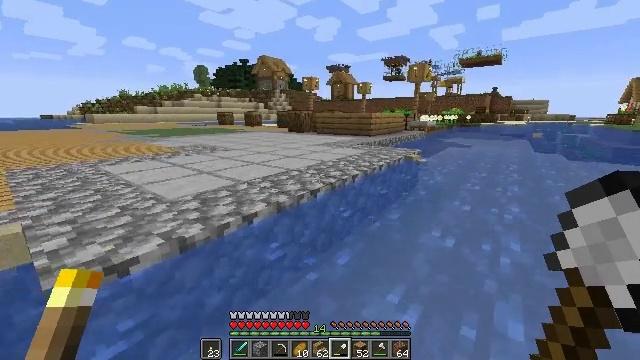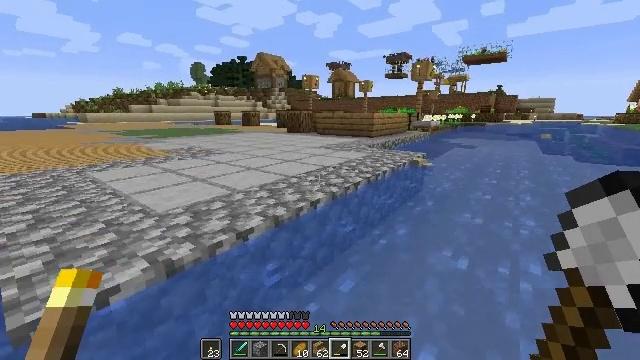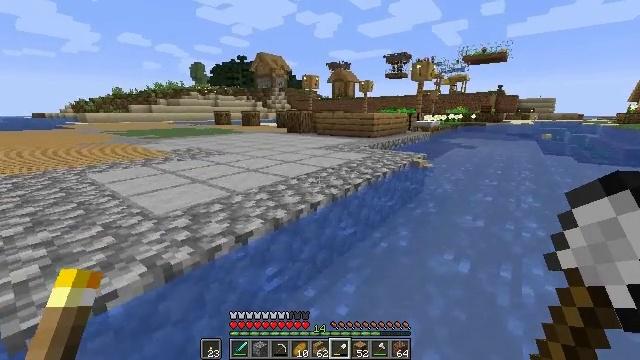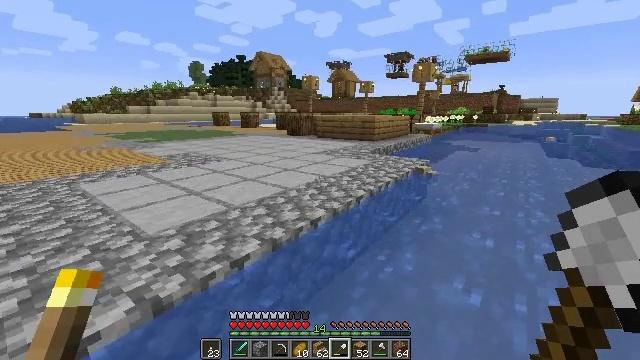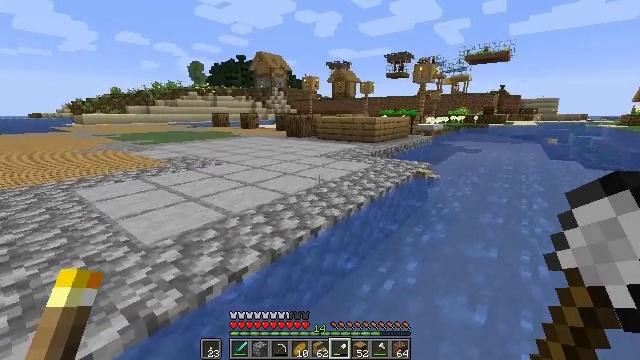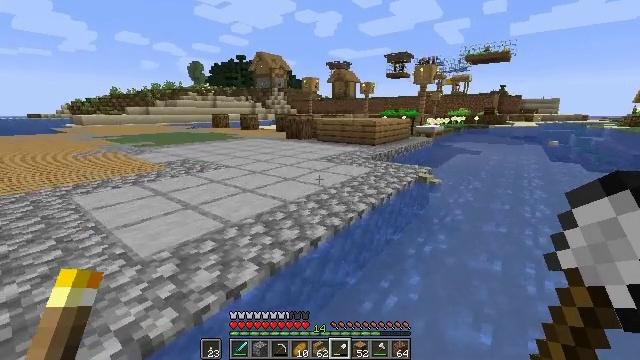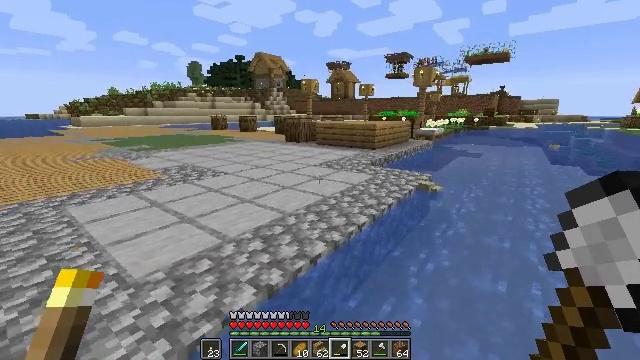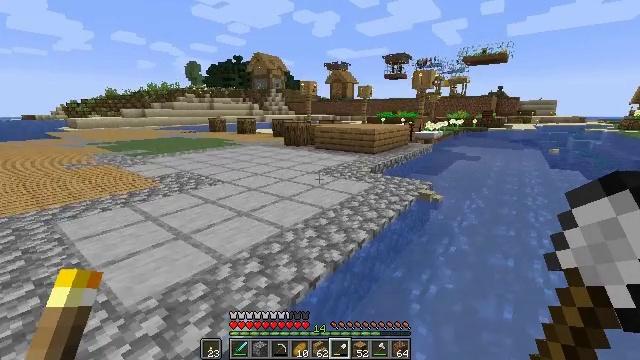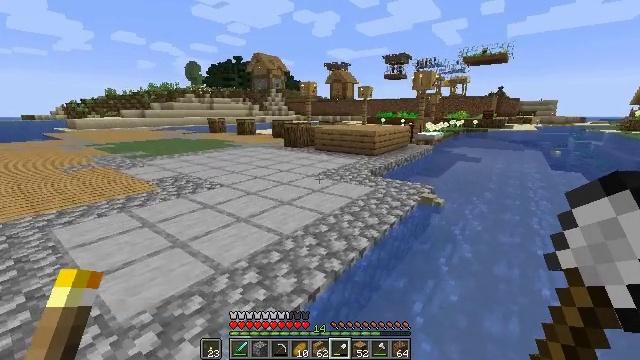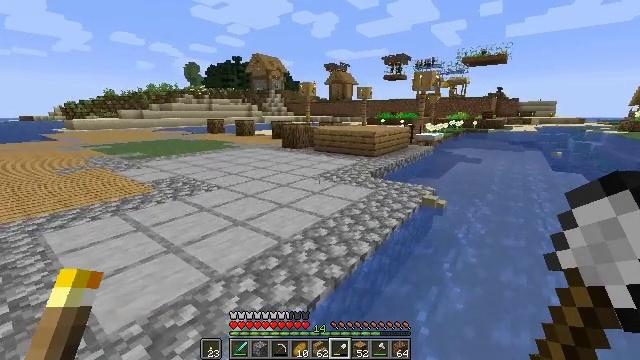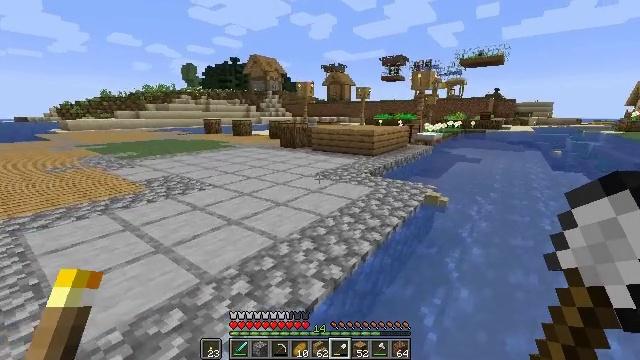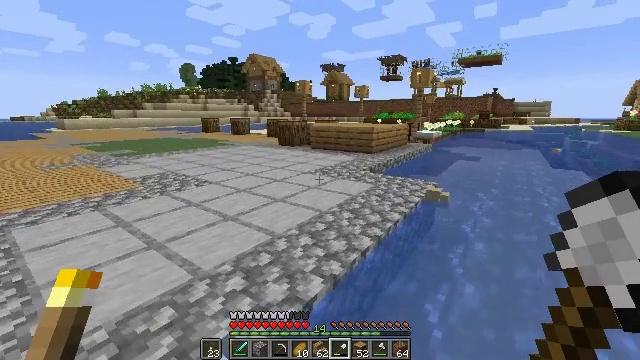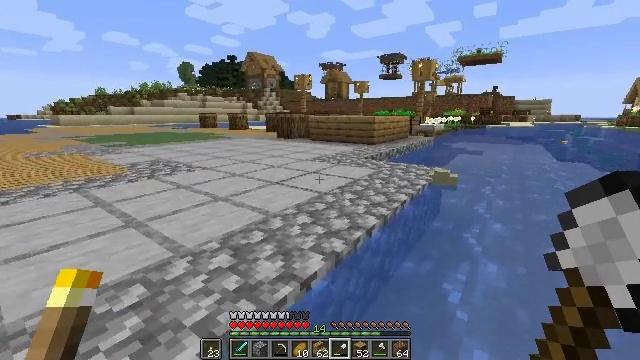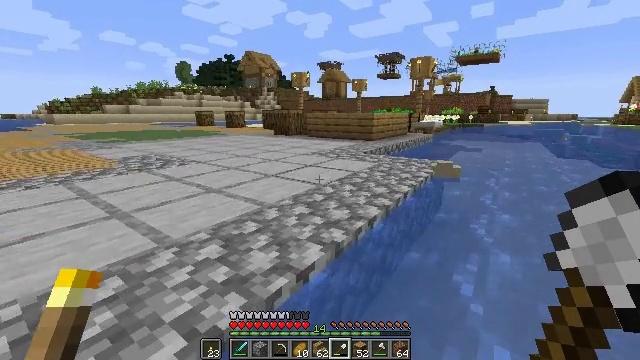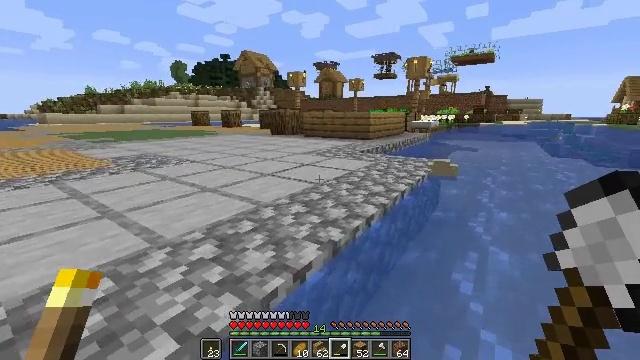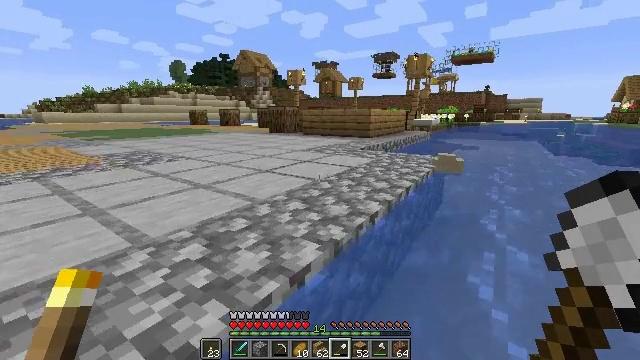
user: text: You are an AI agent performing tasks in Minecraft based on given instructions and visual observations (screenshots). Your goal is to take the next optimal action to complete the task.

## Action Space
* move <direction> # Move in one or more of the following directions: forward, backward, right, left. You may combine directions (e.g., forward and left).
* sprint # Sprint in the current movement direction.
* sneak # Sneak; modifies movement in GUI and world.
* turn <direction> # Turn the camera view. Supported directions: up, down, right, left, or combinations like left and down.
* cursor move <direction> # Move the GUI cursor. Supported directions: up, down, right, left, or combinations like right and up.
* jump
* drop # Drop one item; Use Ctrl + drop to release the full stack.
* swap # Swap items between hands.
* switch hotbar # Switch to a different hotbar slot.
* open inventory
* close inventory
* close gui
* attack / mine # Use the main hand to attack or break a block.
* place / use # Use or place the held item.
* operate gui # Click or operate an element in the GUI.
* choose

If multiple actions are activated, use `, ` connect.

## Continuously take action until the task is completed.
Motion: motion action
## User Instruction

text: Remove an azure bluet from the inventory.
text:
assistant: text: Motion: move forward, jump
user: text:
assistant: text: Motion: move forward, jump
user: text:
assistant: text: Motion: move forward, sprint, jump
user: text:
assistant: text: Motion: move forward, sprint, jump
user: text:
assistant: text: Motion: move forward, sprint, jump
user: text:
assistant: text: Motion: move forward, jump
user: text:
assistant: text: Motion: move forward, jump
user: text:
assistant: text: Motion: move forward, jump
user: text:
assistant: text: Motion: move forward, jump
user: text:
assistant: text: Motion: move forward, jump
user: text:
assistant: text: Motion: move forward, jump
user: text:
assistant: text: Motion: move forward, jump
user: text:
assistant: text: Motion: move forward, jump
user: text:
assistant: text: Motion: move forward, jump
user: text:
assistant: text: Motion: move forward, sprint, jump
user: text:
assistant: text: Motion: move forward, sprint, jump
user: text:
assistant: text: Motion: move forward, sprint, jump
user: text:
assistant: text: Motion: move forward, sprint, jump
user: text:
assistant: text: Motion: move forward, jump
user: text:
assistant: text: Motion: move forward, jump
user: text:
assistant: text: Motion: move forward, jump
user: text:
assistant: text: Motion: move forward, jump
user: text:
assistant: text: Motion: move forward, jump
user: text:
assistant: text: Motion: move forward, jump
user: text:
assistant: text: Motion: move forward, jump
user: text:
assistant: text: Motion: move forward, sprint, jump
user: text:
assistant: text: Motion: move forward, sprint, jump
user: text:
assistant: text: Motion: move forward, sprint, jump
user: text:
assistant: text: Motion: move forward, sprint, turn right and down, jump
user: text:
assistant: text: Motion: move forward, turn right and down, jump